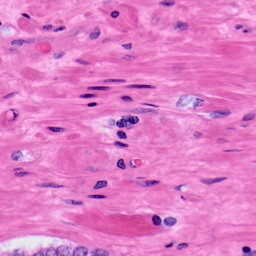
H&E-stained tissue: Prostate